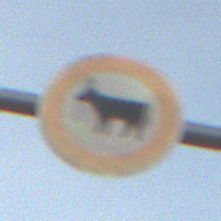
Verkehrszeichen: VerbotViehtrieb
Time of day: SunriseSunset
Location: Outdoor (Nature)
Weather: PartlyCloudy
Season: NotSpecified
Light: Natural